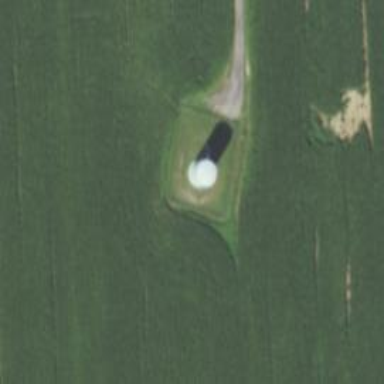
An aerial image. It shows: Silo.